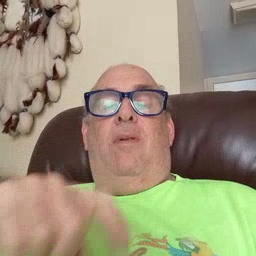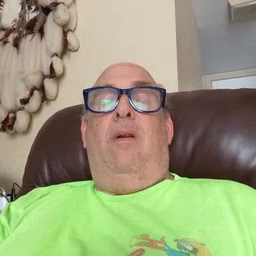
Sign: apple